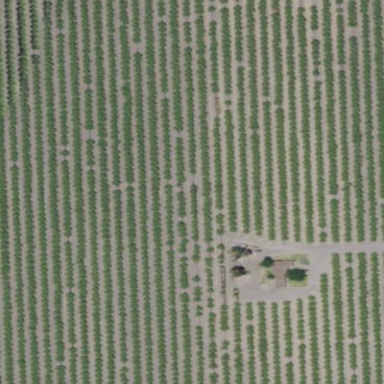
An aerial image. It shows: Orchard filled with pomegranate trees.